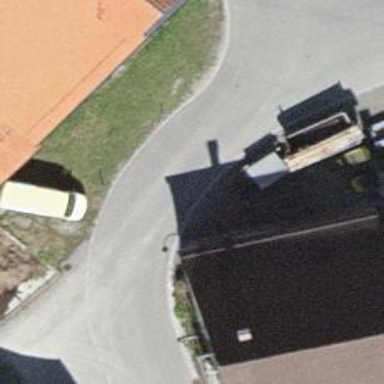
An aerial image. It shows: Residential road with asphalt surface.